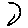
Label: moon